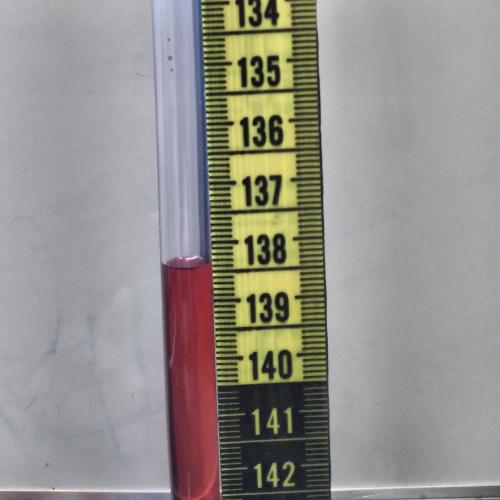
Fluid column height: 138.4 cm